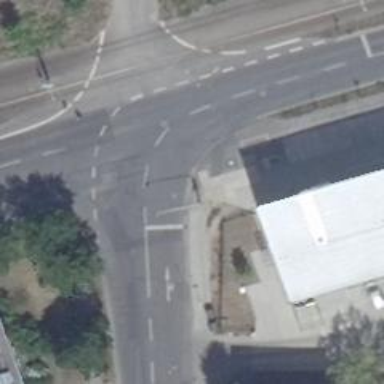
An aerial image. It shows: Road with traffic signals.